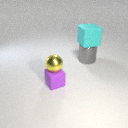
large gray metal cylinder behind small purple rubber cube